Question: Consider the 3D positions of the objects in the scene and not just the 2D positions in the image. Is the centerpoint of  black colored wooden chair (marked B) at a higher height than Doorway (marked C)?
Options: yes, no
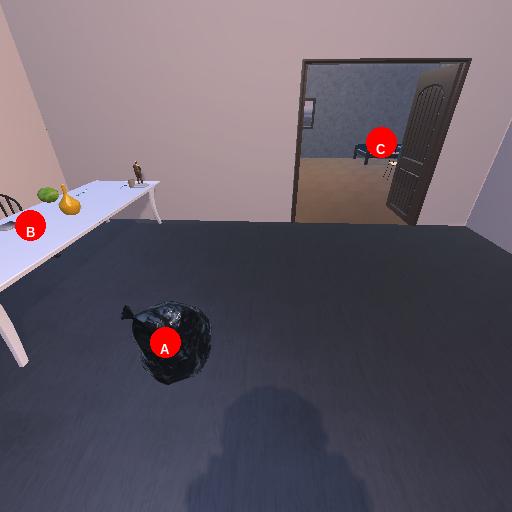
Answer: yes